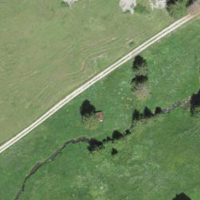
EUNIS habitat code: 24
Species observed at this site:
Polemonium caeruleum
Lamium album